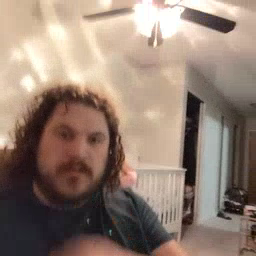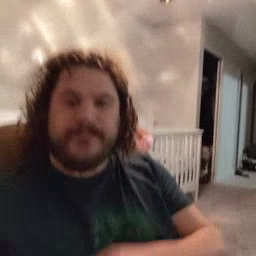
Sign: drink